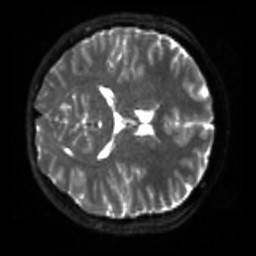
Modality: sbref
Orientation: axial
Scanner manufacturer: siemens
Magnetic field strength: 3 T
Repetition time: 4 s
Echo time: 0.0594 s